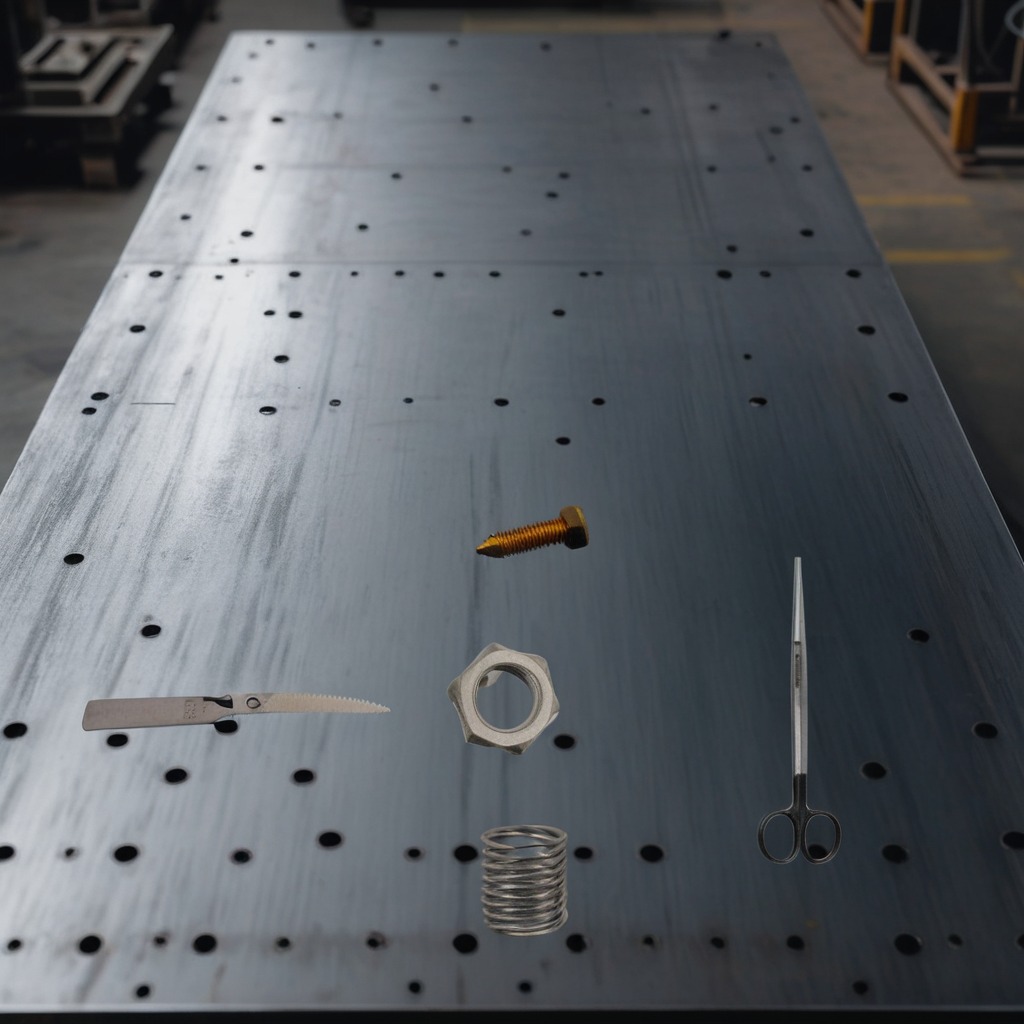
A metal machine screw, a coiled metal spring, a metal saw, a metal nut, and a pair of scissors are lying on the cold steel table in a mining workshop.